Question: i've been assigned a quite simple project as an exam and i had the idea to develop it using the Domain Driven Design.
Many of you might say that the application is so simple that going with repositories and UoW is just a waste of time, and you probably be correct but i think of it as an opportunity to learn something more.
The application is a "Flight tickets" system and from the following image you could probably well guess it's functionality.
The thing is that i am not sure if i am correctly seperating the aggregates and their roots.

EDIT:
I presented the data model so anyone can spot the whole functionality easily.
The thing is that from an employe perspective the flight as "Rad" said encapsulates the whole functionality and is the aggregate root.
However from an admin perspective, flights are none his bussiness.
He just want to update or add new planes-companies, etc..
So then there is a new aggregate root which is the Airplane which encapsulates the Airplane seats(Entity), the seatType(value object) and the company(Entity) as a new aggregate.
1. This tends to confuses me as i have an aggregate root(Airplane) inside another aggregate(Flight Aggregate).
2. Since the aggregate root is consider to be the "CORE" entity which without it the other entities inside it will not make any sense without it, i am thinking about Company. And i conclude that company makes sense without the airplane.
To explain more i think of the scenario where the admin want to just insert a new Company, or want to first load a company and then its airplanes.
DDD principles say that any entities inside the aggregate may only be loaded from the root itself.
So here is the confusion.
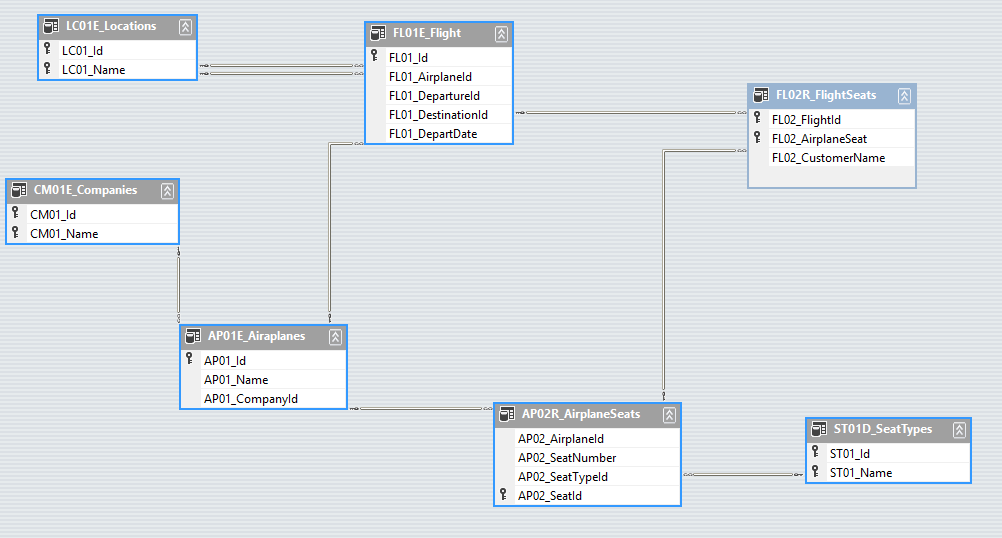
Answer: Mmm, where is the Aggregate and Aggregate roots here ? This is only Data Model... Not Domain Model.
Aggregate is a cluster of items (Domain Object) that are gathered together, and Aggregate Root are the entity root... (If you consider the Flight Aggregate encapsulates Seats, Location... The Aggregate Root should be Flight entity).
[Edit]
You have to ignore the persistent. In your app you can have many aggregate it depends in your Domain, maybe Flight is an Aggregate and Company another one ;), don't confuse entity and Aggregate...